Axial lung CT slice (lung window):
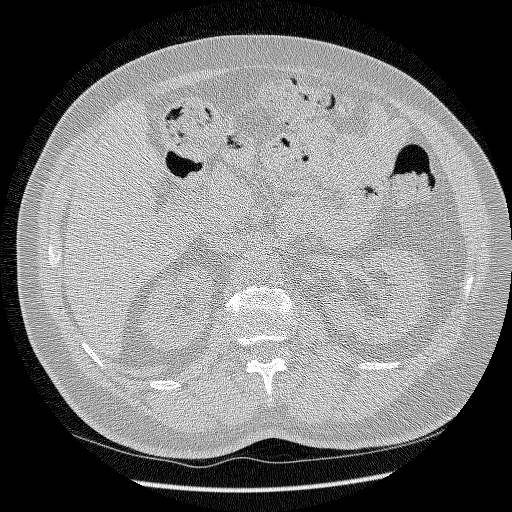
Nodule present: no